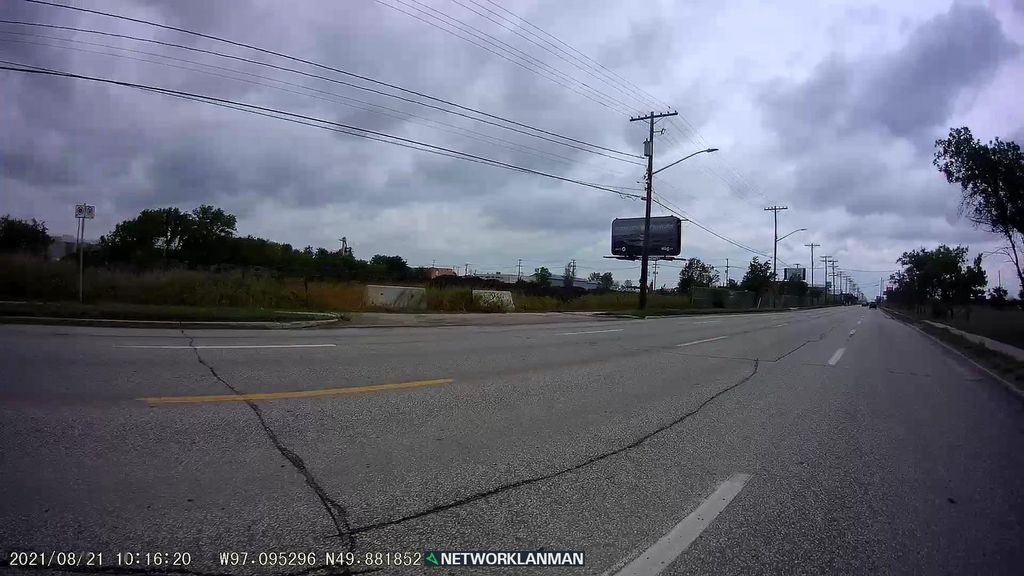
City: winnipeg